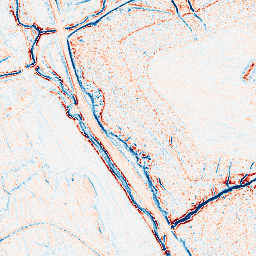
Category: edge_preserving
Decomposition family: anisotropic_diffusion
Decomposition parameters: iterations: 10
kappa: 10
gamma: 0.1
Upsampling method: regularized
Upsampling parameters: scale: 2
lambda_reg: 0.01
Upsampling scale: 2